Interaction volume radius: 10 \u00c5
Interaction volume height: 20 \u00c5
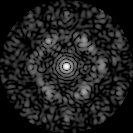
Disorder parameter: 0.6916